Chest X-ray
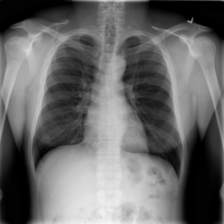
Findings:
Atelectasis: negative
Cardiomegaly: negative
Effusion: negative
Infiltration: positive
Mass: negative
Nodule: negative
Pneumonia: negative
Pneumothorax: negative
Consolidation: negative
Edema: negative
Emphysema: negative
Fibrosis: negative
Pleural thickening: negative
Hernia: negative